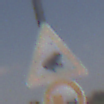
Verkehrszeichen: AmphibienwanderungLinks
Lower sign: UeberholverbotKraftfahrzeuge
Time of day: Midday
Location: Outdoor (Nature)
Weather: PartlyCloudy
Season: NotSpecified
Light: Natural